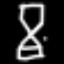
Label: hourglass